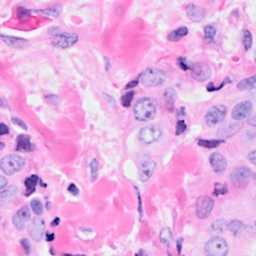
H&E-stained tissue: Breast